CT reconstruction: convct
Segmentation target: spine
Patient: M, age 85
ISS stage: Stage 3
Metal implant: no
Axial slice:
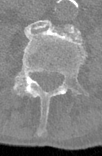
Sagittal slice:
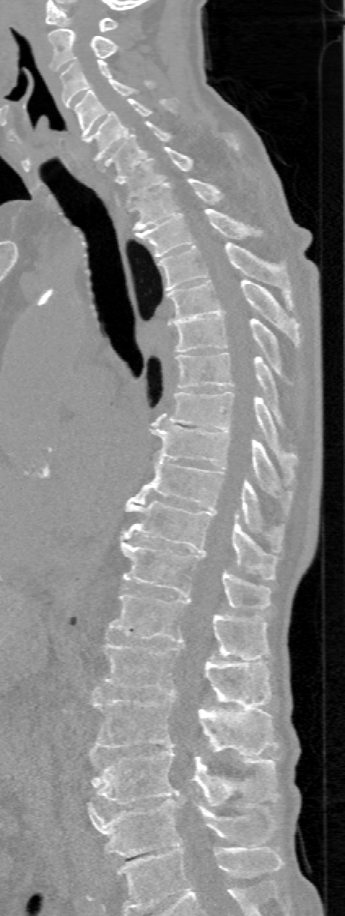